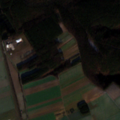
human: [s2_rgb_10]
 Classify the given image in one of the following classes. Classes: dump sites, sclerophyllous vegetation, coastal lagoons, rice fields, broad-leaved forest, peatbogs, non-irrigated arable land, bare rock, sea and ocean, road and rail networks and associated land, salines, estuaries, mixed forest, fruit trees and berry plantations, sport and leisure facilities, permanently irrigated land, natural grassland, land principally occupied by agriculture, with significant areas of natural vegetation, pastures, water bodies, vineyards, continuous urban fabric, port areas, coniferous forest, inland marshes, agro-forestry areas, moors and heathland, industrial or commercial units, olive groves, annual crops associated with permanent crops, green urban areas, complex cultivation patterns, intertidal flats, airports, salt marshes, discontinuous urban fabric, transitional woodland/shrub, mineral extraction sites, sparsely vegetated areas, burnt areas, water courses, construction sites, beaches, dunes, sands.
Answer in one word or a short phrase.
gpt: non-irrigated arable land, mixed forest, transitional woodland/shrub